Question: The title is somewhat confusing, I'm not sure how to word it right as a title.
I'll try to explain better:
I have a forum page, of course as in every other forum elsewhere you can comment on posts. Being able to delete what you wrote is something I should include.
To do this I was planning on setting up a separate page that deletes the comment and using AJAX to do it seamlessly. However, I would need the specific reply ID to delete the one the user is intending to delete.
Below is a link to a picture. The picture demonstrates several comments being posted, obviously they all have separate id's in the database, I'm just not sure how to get the proper one.

So by only a click I need to retrieve the reply ID, any help is appreciated.
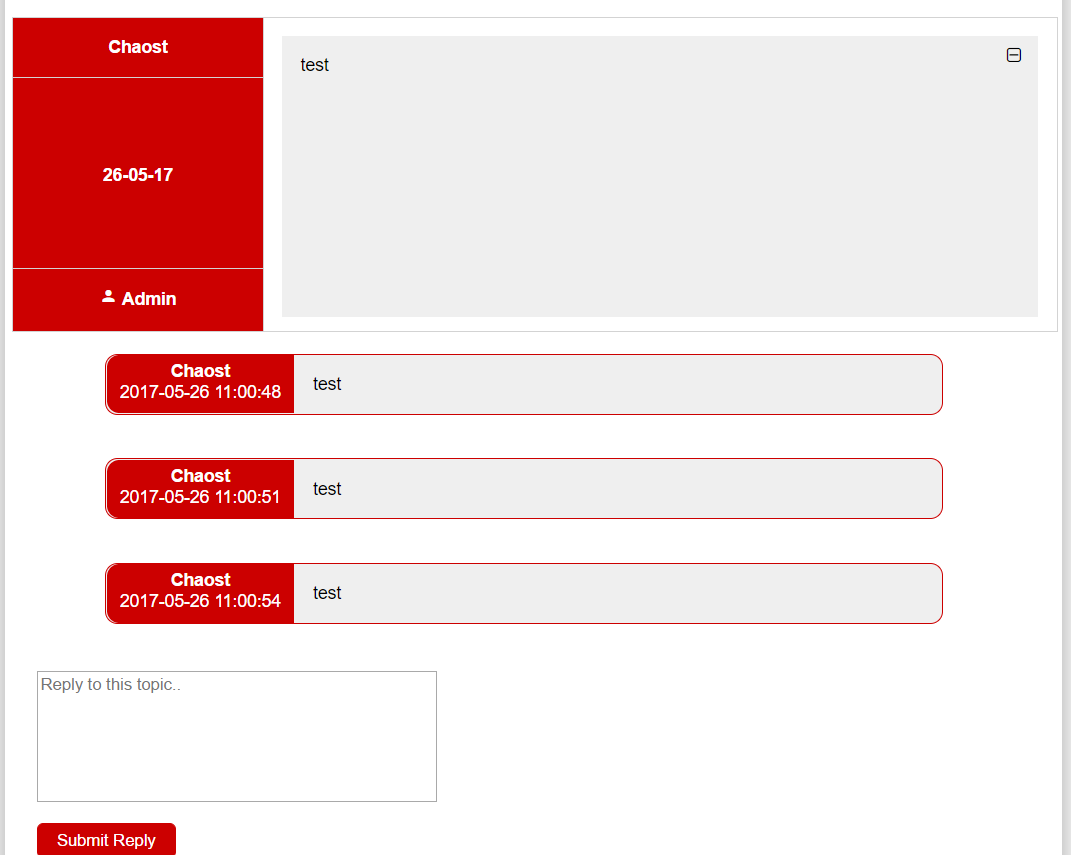
Answer: you can add data-id="XXX" to element. and access through the class
'''
$('.yourClass').click(function(event) {
var id = $(this).attr('data-id');
console.log(id);
});
'''
Check in your browser console you got the ID